Question: How can I make these type alert using custom code like as default MKMapview. You can see it in Screen shot
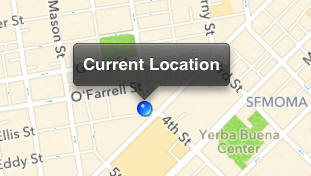
Answer: Use <URL>
Also you can find different type of custom UIAlertViews <URL>